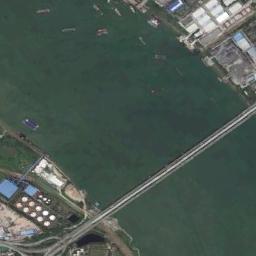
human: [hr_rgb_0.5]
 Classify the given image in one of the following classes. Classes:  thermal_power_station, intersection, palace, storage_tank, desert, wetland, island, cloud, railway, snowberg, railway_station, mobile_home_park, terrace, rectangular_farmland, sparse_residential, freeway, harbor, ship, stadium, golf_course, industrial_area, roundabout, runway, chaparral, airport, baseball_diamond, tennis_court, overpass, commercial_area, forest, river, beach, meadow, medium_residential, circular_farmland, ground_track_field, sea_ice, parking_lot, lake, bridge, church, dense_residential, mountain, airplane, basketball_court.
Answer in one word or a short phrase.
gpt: bridge